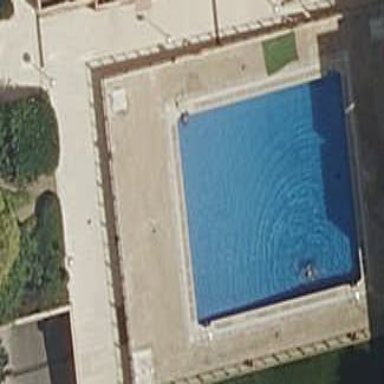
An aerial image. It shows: Swimming pool located in leisure land.